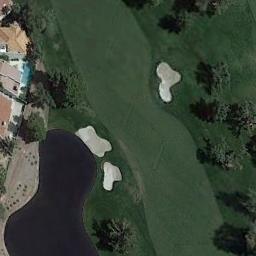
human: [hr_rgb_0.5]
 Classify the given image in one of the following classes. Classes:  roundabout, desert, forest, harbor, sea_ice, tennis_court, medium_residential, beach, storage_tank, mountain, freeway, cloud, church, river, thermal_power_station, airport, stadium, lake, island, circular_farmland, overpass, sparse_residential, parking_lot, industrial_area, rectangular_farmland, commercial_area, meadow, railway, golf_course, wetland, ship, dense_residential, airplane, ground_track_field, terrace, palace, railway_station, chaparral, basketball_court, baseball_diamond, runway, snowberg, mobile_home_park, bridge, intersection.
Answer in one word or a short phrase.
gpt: golf_course